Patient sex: M
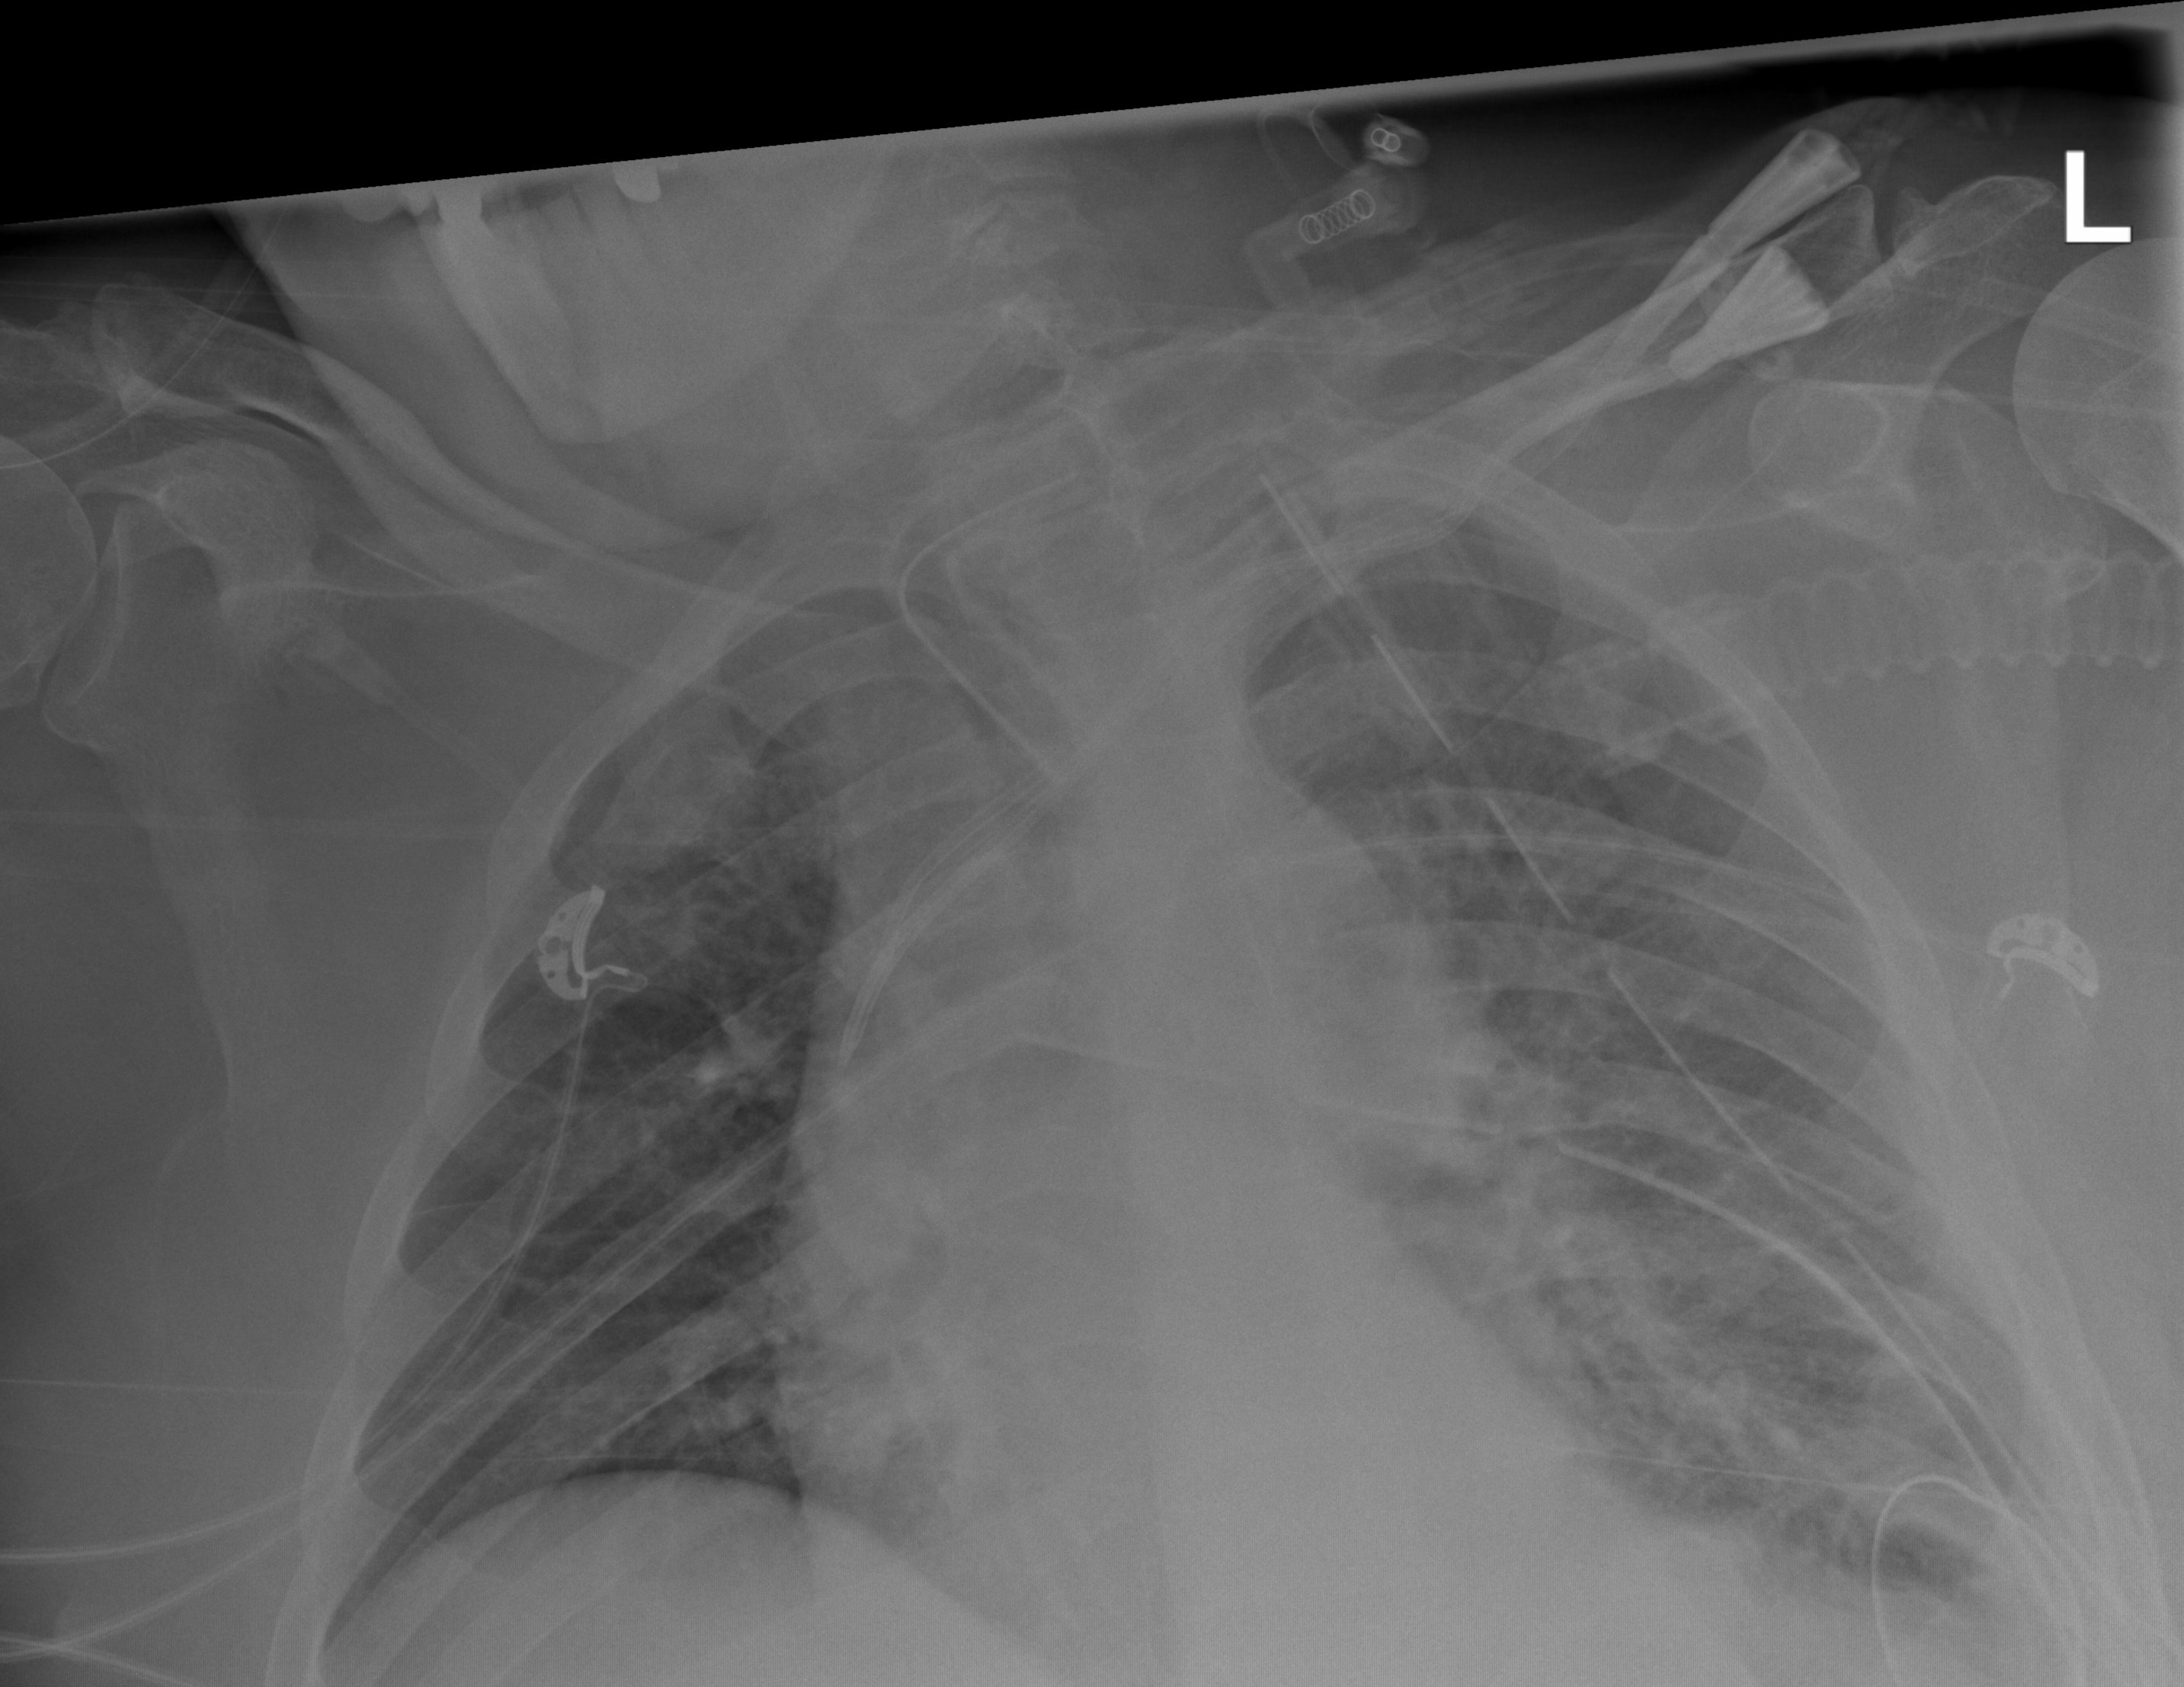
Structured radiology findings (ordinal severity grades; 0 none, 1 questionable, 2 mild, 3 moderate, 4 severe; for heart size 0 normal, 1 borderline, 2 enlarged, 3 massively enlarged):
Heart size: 2
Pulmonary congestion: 0
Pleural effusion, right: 0
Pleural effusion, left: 2
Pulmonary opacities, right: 0
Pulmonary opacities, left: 2
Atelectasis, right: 0
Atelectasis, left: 3